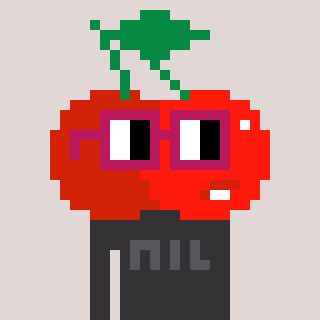
a pixel art character with square dark red glasses, a cherry-shaped head and a grayscale-colored body on a warm background